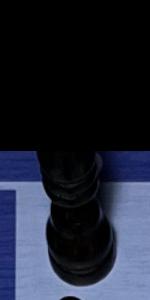
Label: Bishop_Black